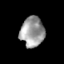
Tissue: skin
Cell type: Others
Senescence score: 0.7448
Nuclear area (px): 700
Mean DAPI intensity: 156.437